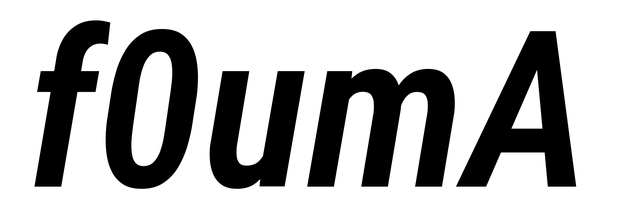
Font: Roboto-Italic_Condensed_SemiBold_Italic